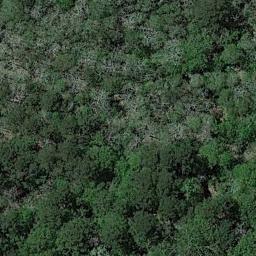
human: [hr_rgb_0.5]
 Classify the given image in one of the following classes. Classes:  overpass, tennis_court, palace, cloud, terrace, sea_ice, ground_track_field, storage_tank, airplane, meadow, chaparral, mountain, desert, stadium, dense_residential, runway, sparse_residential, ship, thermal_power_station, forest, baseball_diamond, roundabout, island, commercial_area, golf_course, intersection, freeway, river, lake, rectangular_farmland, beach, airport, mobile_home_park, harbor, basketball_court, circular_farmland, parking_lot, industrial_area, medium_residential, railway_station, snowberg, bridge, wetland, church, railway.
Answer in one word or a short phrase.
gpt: forest